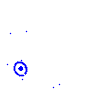
Particle: pion